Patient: sex M, age 52
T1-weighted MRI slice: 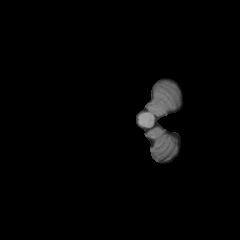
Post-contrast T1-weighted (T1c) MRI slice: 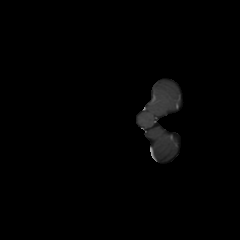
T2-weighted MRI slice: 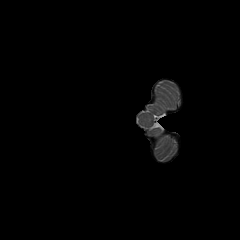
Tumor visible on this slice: no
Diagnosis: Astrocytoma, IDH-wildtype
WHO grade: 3